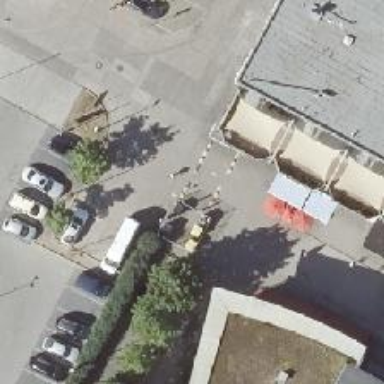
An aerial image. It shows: Fast food establishment.